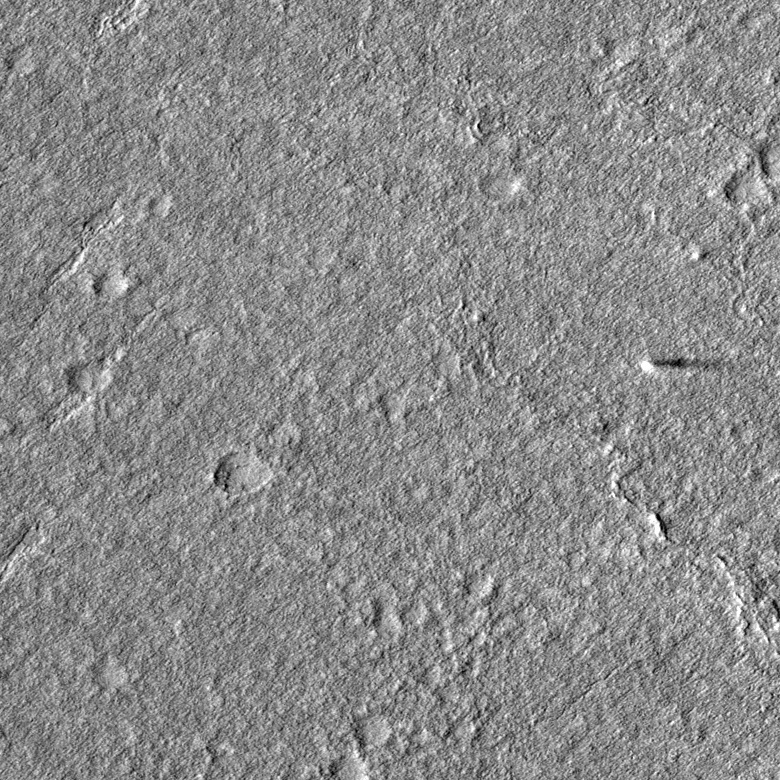
Label: dustdevil